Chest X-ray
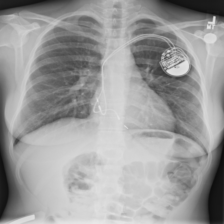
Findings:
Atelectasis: negative
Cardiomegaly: negative
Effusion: negative
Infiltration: negative
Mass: negative
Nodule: negative
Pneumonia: negative
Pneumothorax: negative
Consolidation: negative
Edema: negative
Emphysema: negative
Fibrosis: negative
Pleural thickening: negative
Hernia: negative